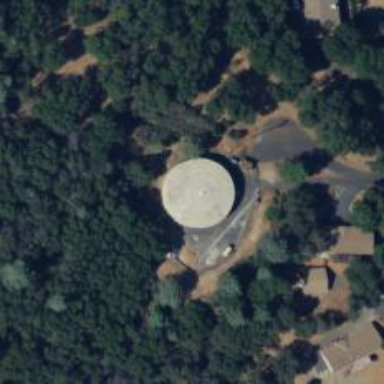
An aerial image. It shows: Storage tank that is man-made.